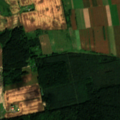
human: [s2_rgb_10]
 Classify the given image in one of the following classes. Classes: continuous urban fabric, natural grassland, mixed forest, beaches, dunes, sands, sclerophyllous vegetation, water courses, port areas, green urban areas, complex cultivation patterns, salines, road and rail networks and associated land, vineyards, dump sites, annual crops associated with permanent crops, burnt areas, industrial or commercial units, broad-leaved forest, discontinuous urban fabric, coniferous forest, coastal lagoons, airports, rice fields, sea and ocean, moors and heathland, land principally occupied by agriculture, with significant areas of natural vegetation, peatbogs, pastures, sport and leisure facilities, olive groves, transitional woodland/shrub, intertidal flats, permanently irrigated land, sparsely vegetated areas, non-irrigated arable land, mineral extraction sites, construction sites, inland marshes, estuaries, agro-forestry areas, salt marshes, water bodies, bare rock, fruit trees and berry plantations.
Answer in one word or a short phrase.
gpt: non-irrigated arable land, complex cultivation patterns, coniferous forest, mixed forest, transitional woodland/shrub